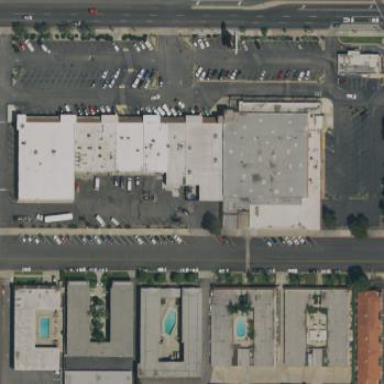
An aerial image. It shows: Retail area.